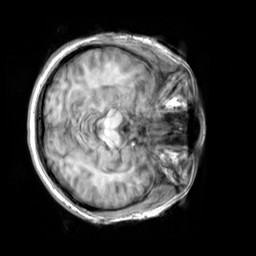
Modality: T1w
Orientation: axial
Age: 31
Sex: female
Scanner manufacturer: siemens
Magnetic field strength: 3 T
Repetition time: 2.3 s
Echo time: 0.00303 s